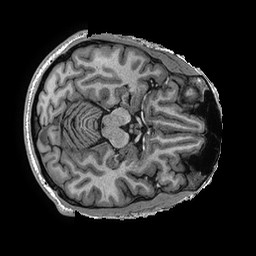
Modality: T1w
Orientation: axial
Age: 33
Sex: male
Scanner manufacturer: ge
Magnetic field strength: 3 T
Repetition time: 0.006952 s
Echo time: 0.00292 s